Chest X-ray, PA view. Patient: 28 years old, sex F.
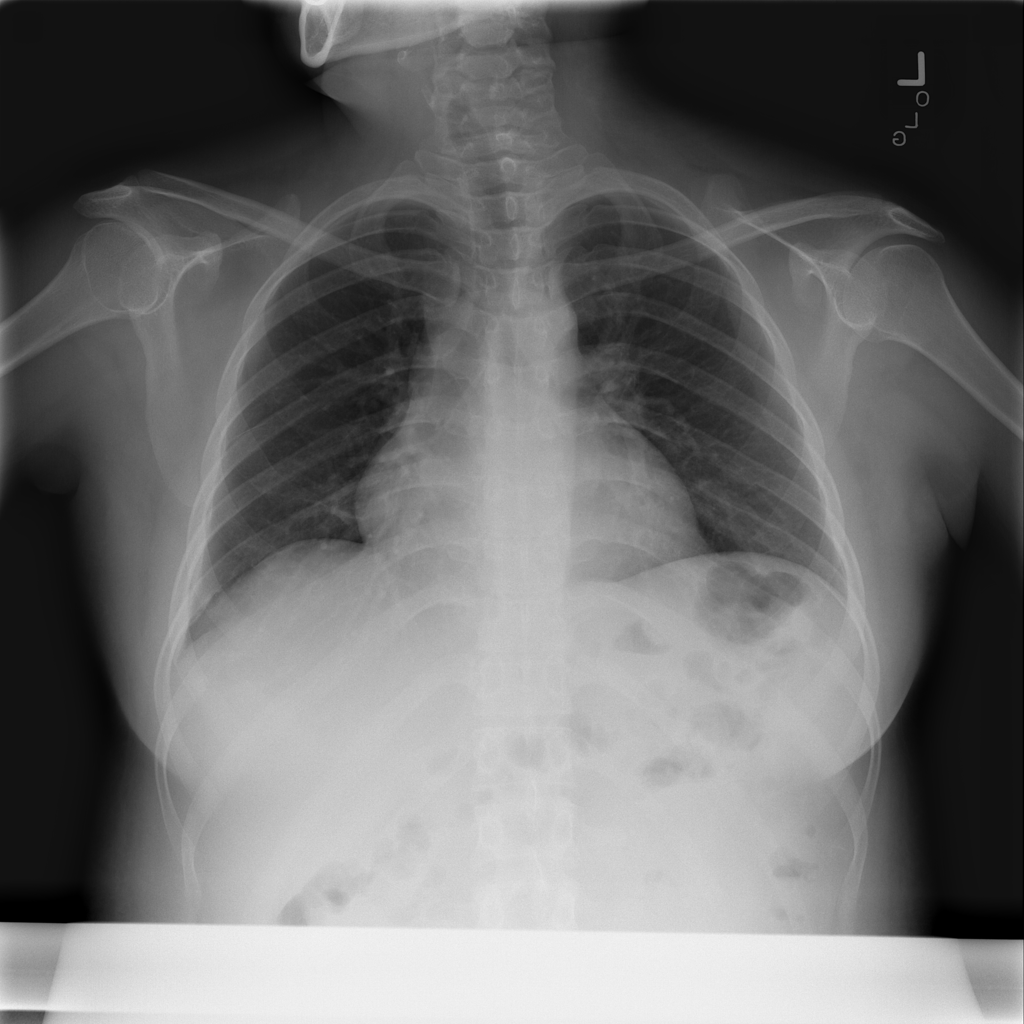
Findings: No Finding